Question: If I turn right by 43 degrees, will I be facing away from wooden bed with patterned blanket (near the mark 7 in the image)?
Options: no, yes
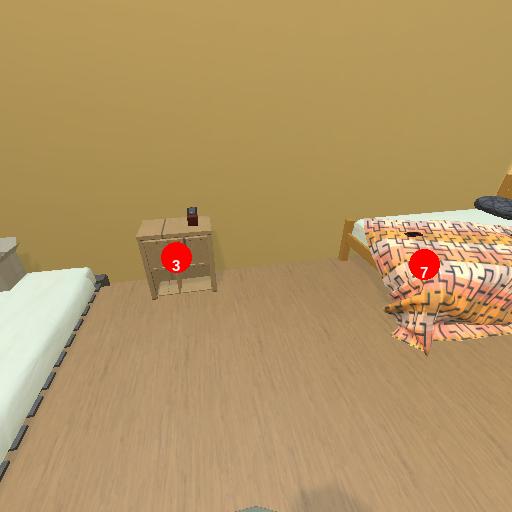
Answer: no